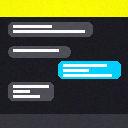
Screen state: on